Question: today I came across the Path App:

And wanted to ask if its possible to implement this round menu in Android. Would be a Framelayout a good solution or what would be better? Also I heard hat somebody had crated a library which implemented almost the same thing. But didn't found anything.
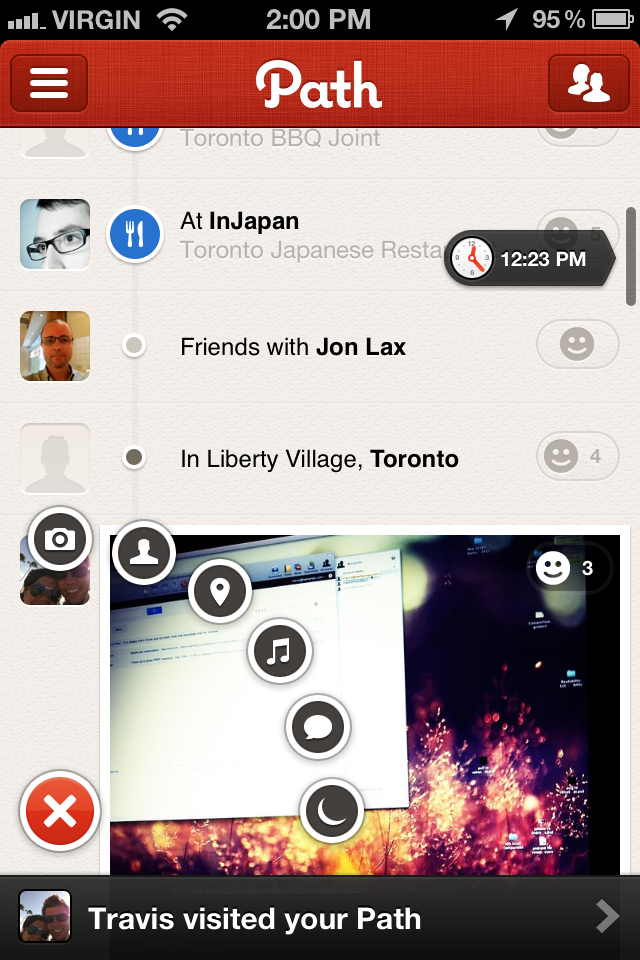
Answer: Here are some open source projects that do it:
<URL> - Apache 2.0
<URL> - LGPL